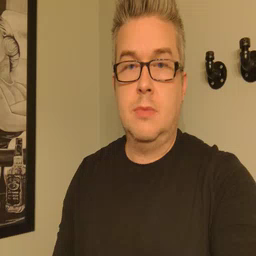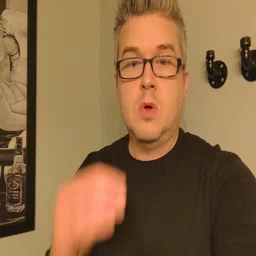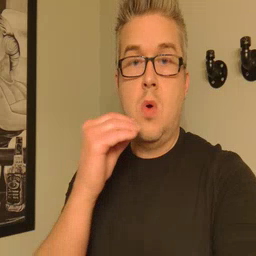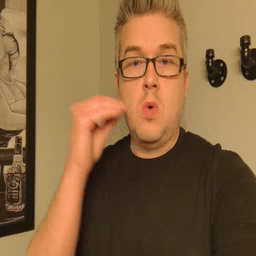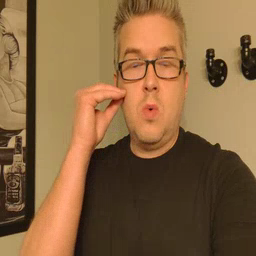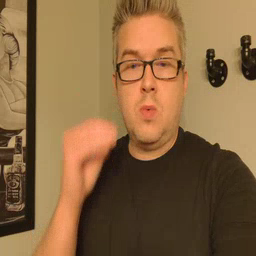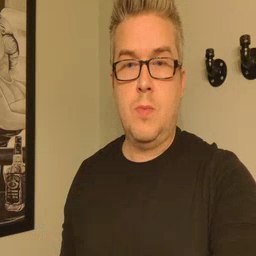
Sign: home